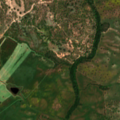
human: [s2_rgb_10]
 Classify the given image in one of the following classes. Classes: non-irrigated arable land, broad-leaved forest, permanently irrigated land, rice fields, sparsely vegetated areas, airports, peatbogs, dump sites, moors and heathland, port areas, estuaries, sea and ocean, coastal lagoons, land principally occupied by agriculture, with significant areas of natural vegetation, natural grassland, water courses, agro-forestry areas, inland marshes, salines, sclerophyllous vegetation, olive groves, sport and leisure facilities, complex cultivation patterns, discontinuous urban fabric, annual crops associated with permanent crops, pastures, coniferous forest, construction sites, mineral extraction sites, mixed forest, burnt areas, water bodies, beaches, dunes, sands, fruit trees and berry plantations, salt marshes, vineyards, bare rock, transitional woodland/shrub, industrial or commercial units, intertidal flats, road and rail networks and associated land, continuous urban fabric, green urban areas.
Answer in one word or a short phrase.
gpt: continuous urban fabric